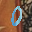
Label: 0